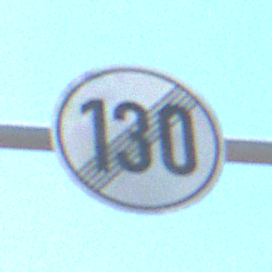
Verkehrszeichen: EndeGeschwindigkeit130
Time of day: Midday
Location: Outdoor (Urban)
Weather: Clear
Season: NotSpecified
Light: Natural